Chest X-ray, PA view. Patient: 22 years old, sex M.
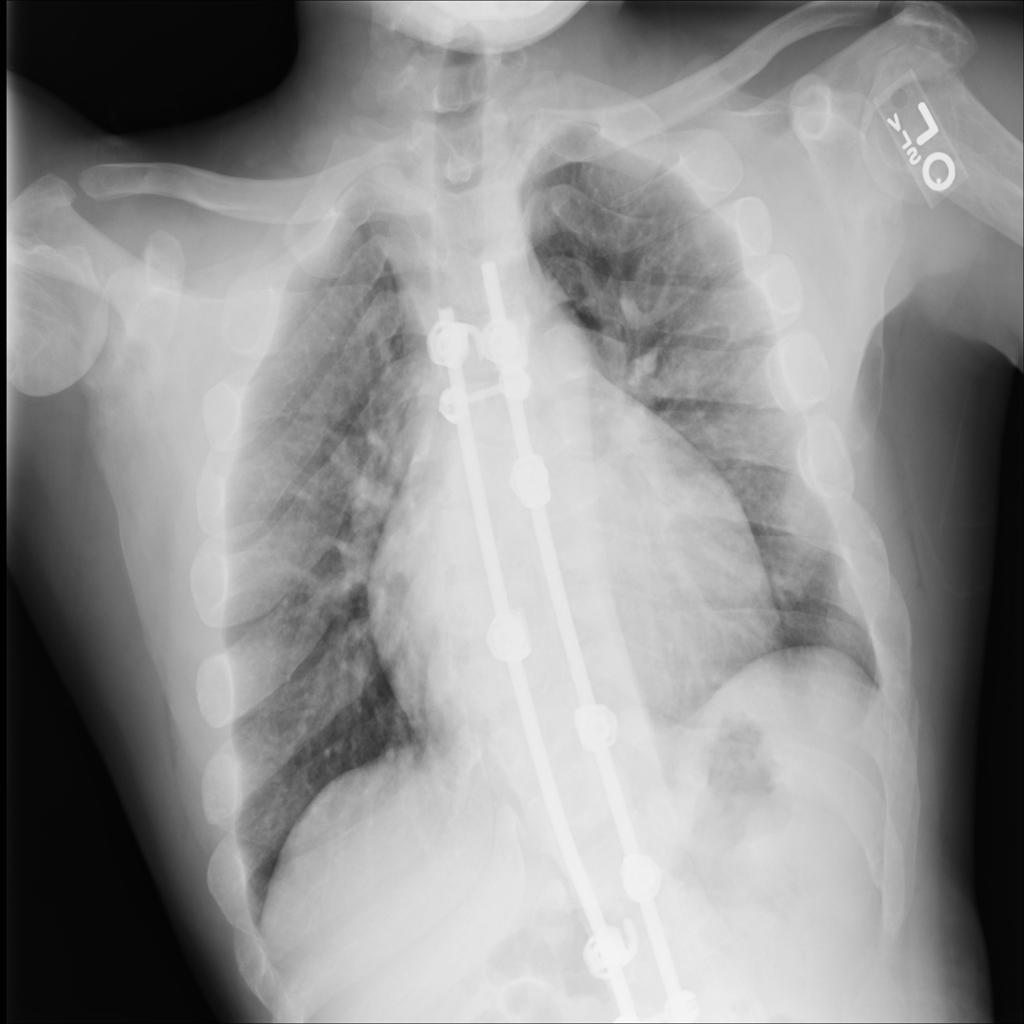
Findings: Fibrosis